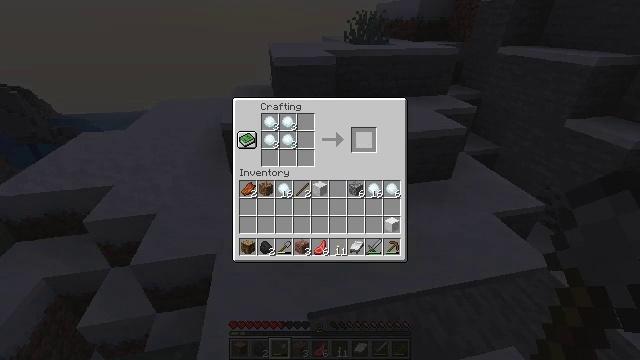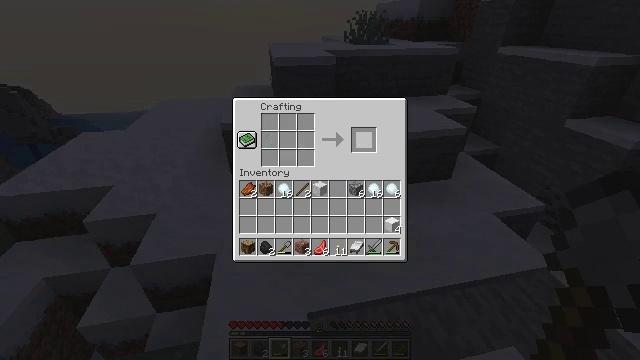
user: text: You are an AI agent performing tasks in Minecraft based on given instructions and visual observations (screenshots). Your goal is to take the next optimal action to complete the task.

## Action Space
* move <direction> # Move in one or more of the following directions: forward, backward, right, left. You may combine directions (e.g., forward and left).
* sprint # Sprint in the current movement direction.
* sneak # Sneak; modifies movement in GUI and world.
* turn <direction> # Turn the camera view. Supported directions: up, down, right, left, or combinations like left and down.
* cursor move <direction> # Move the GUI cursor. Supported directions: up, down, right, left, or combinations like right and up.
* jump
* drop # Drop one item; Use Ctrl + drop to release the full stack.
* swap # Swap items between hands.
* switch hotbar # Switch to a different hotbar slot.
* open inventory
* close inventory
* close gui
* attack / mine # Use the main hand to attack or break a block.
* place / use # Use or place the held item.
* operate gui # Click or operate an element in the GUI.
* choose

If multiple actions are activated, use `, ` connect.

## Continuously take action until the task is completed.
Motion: motion action
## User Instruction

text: Make a snow block from snowballs in the crafting table.
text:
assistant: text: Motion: sneak
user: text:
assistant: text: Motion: sneak